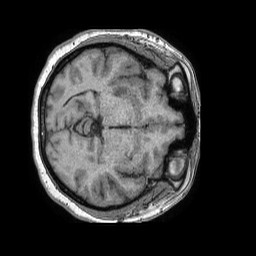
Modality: T1w
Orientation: axial
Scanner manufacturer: philips
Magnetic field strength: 1.5 T
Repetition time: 0.007615 s
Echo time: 0.003462 s